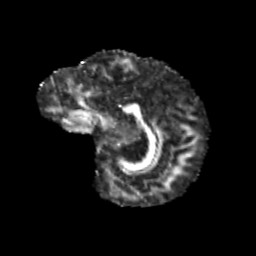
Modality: FA
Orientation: sagittal
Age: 11
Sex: male
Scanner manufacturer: siemens
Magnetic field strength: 3 T
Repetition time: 3.8 s
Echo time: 0.07 s